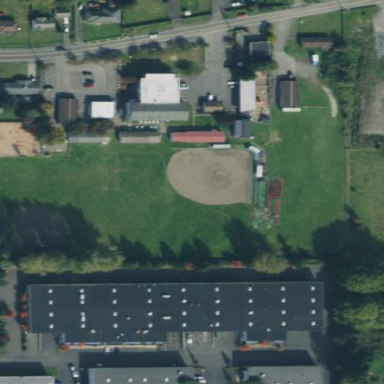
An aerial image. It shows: Baseball pitch for leisure and sports activities.